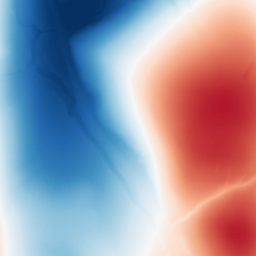
Category: trend_removal
Decomposition family: polynomial
Decomposition parameters: degree: 3
Upsampling method: cubic_mitchell
Upsampling parameters: scale: 8
Upsampling scale: 8